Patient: sex F, age 68
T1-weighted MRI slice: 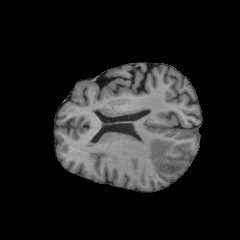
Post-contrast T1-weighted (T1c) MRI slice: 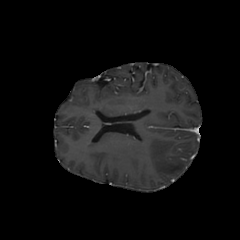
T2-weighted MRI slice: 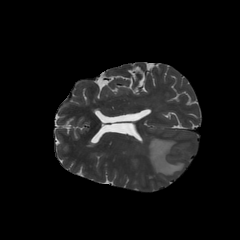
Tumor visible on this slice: yes
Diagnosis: Glioblastoma, IDH-wildtype
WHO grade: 4